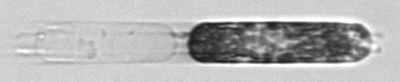
Label: Hemiaulus